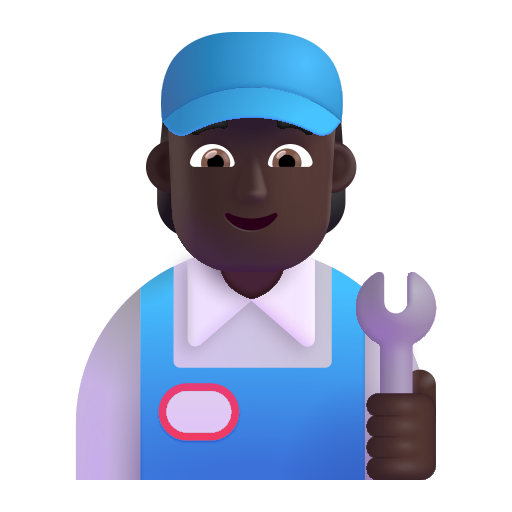
mechanic color dark